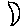
Label: moon